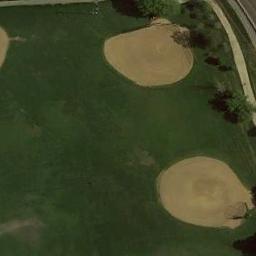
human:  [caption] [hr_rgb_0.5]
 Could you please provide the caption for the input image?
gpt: The picture shows three baseball fields and a row of black houses .

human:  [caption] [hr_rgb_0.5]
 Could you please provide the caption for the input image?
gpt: There are two baseball diamonds in the middle of grass .

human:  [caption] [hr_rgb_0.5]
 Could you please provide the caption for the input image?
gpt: There are two baseball diamonds in the grass .

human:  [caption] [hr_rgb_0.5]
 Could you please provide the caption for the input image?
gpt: Three baseball diamonds on the lawn with some trees .

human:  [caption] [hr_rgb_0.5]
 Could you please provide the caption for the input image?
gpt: Two baseball diamonds are surrounded by grass .